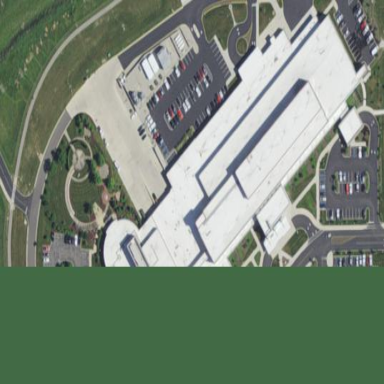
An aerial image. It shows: Healthcare facility identified as hospital.